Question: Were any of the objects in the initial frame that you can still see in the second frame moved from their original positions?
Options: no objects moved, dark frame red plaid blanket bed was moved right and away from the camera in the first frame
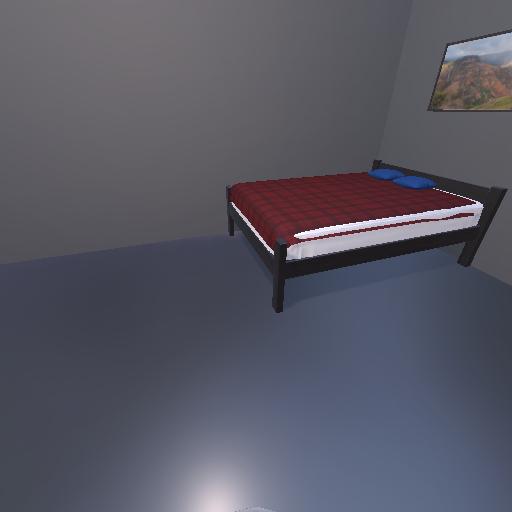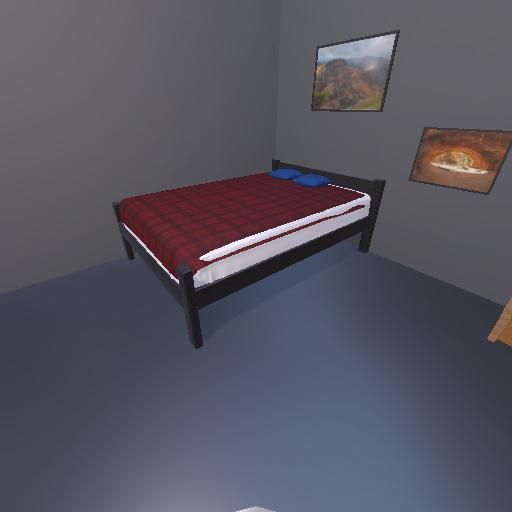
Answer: no objects moved